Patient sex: F
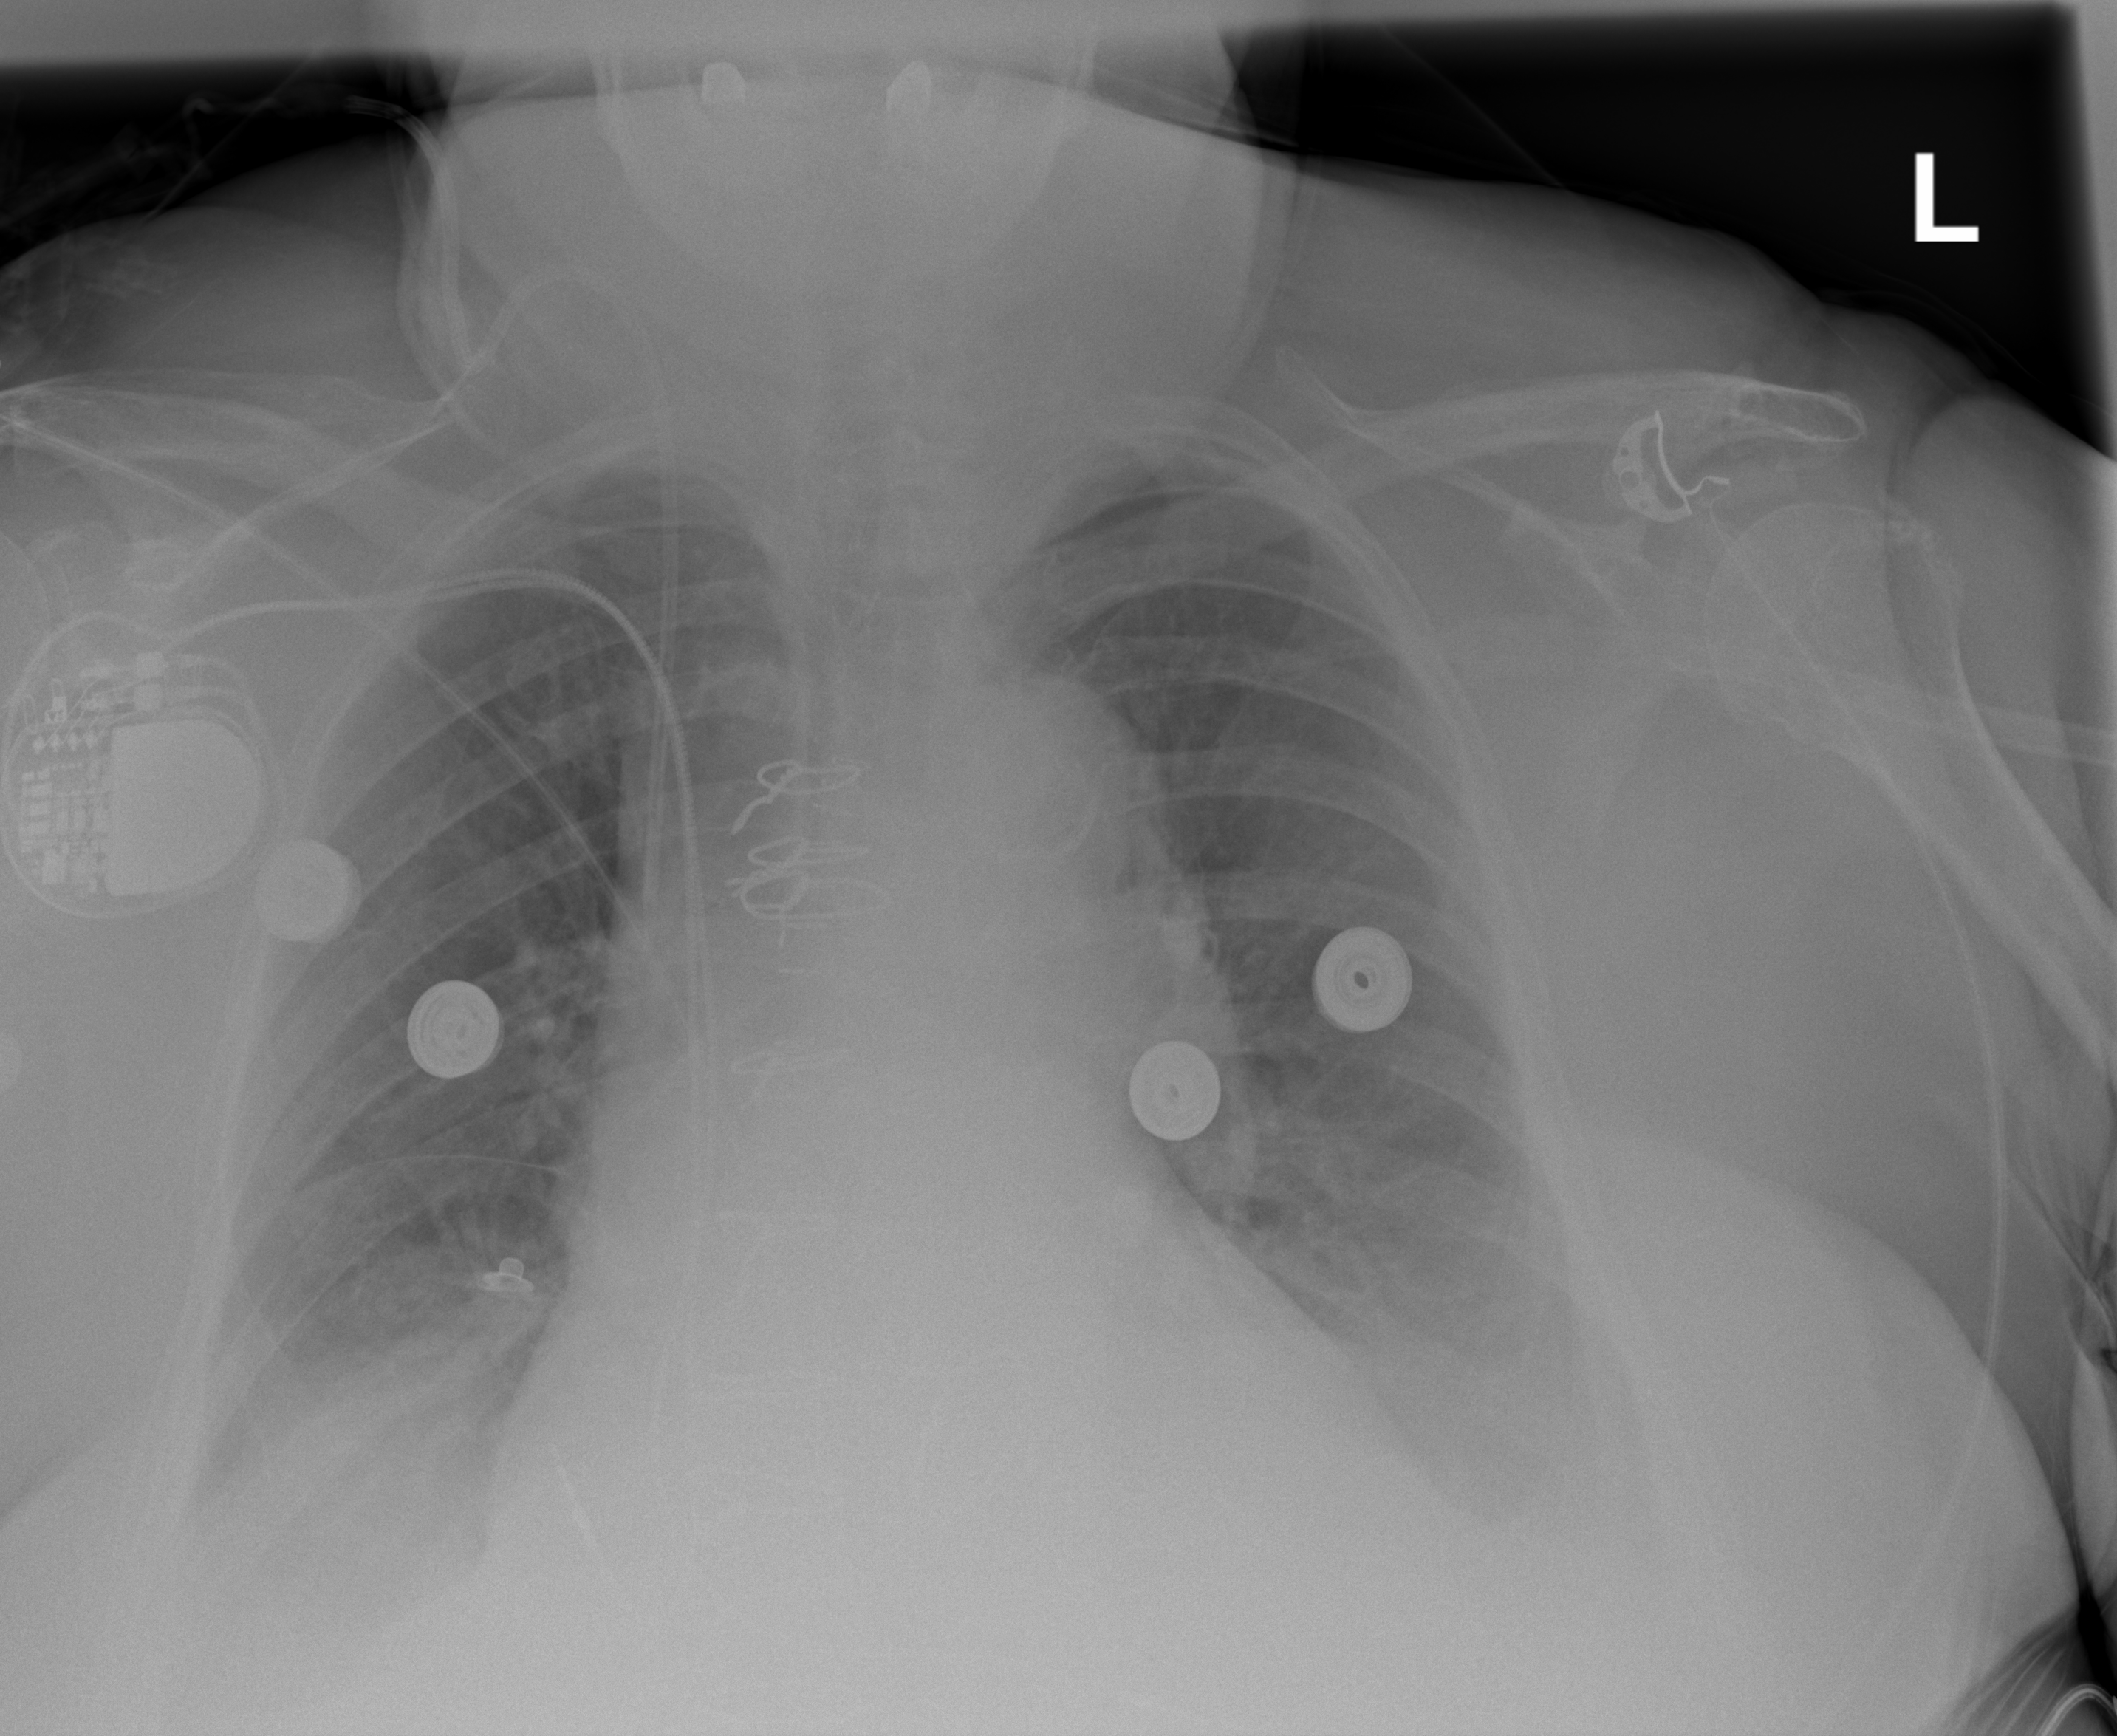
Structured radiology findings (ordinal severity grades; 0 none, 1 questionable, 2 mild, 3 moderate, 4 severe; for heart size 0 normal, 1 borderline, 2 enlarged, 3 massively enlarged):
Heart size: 2
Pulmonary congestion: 1
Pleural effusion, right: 2
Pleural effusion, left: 2
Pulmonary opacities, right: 0
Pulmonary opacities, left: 0
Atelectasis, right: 2
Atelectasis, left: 2